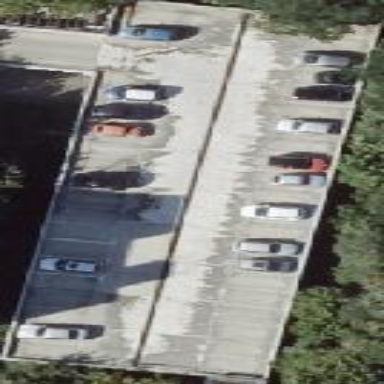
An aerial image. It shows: Parking building with flat roof.